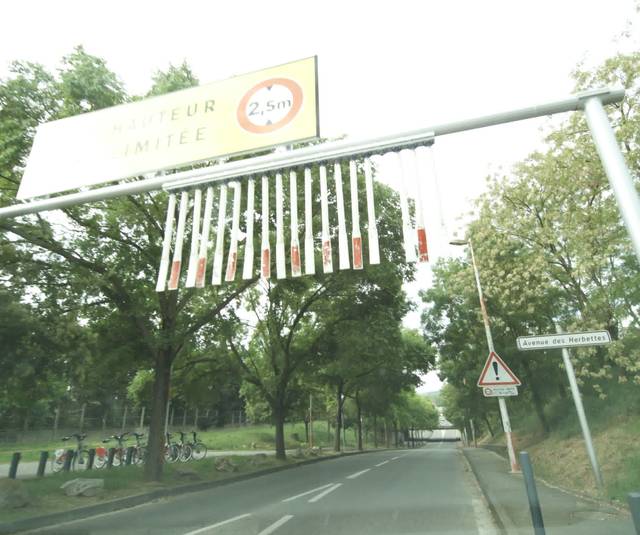
Region: France
Coordinates: 43.579, 1.473